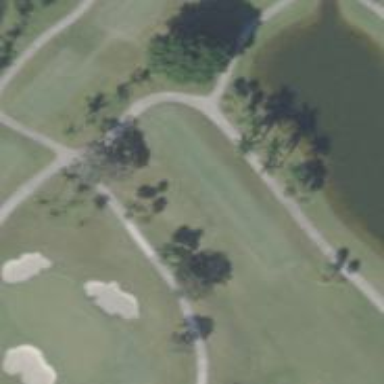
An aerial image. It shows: Golf tee.